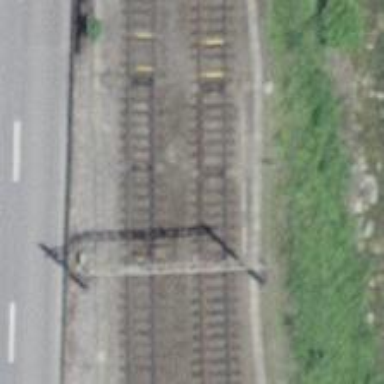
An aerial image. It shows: Railway switch.